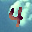
Label: 4